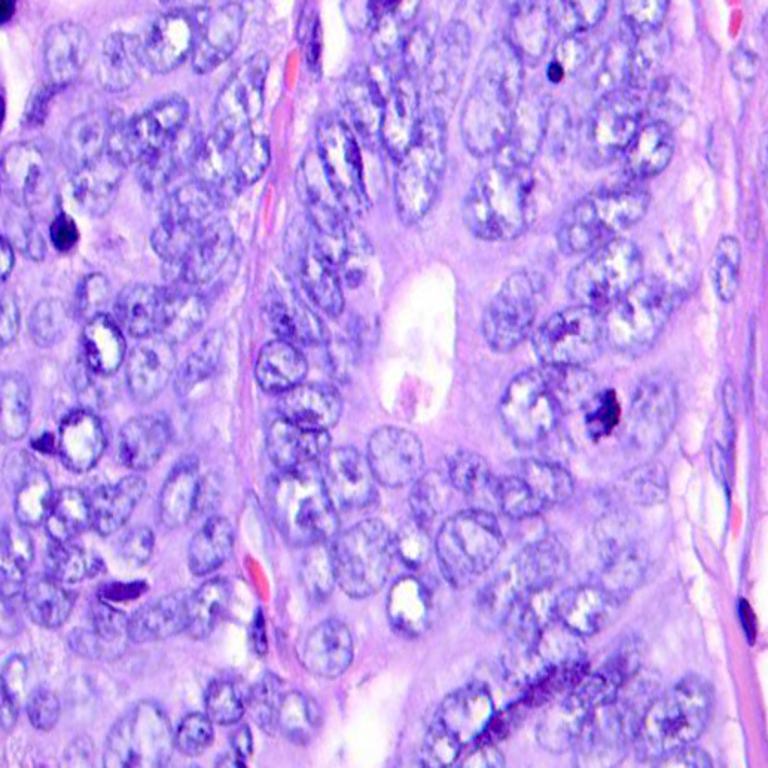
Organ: colon
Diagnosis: adenocarcinomas